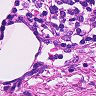
Metastatic tissue present: no